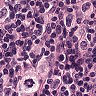
Metastatic tissue present: yes